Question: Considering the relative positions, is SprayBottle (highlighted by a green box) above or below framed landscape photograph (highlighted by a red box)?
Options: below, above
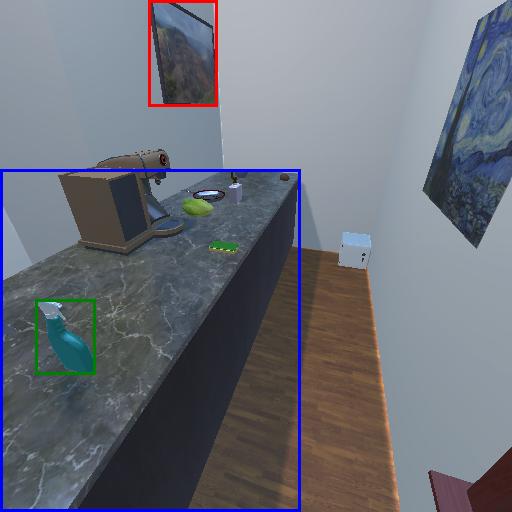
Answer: below